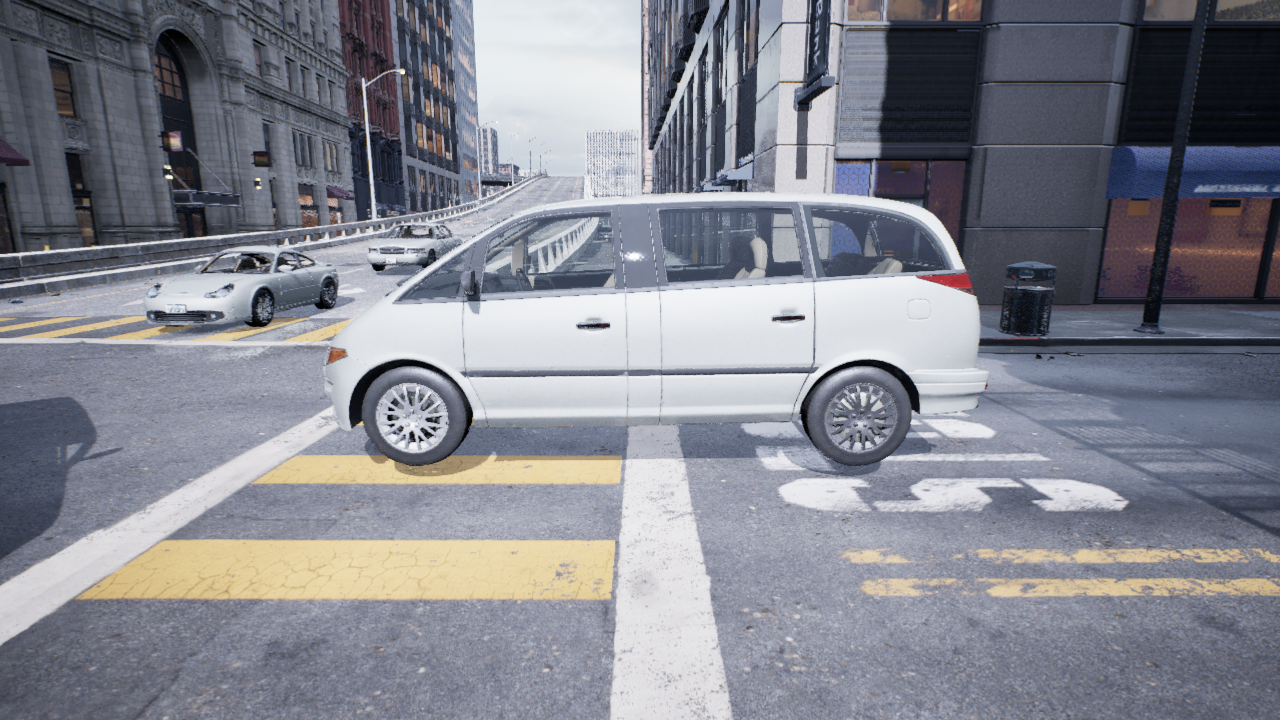
Venue: residential
Lighting: overcast
Vehicle rig: minivan